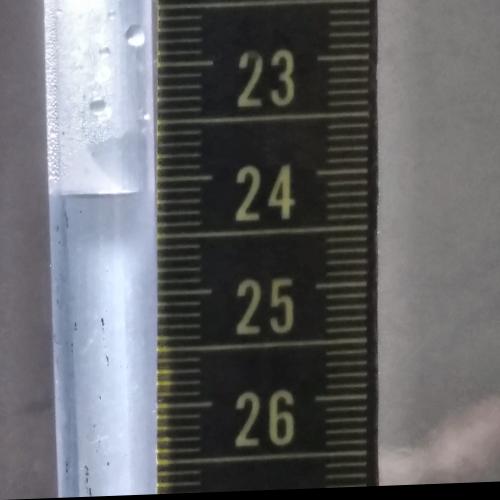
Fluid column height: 24.1 cm